Aerial crown-view tile of a tropical tree (Barro Colorado Island, Panama), acquired 20250915:
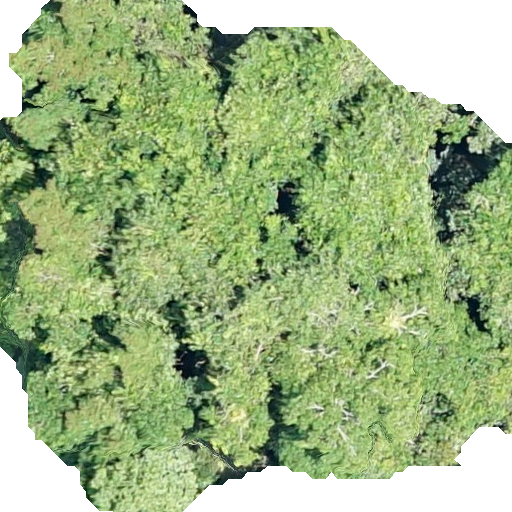
Species: Hura crepitans
GBIF accepted scientific name: Hura crepitans
Crown area: 361.14 m²